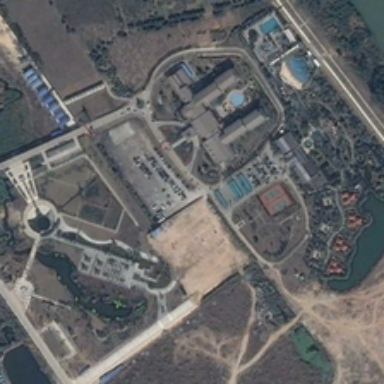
Many white resting areas are on the beach .